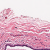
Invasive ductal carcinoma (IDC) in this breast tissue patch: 0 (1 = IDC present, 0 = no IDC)